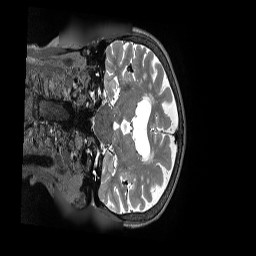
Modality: T2w
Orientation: coronal
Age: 83
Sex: female